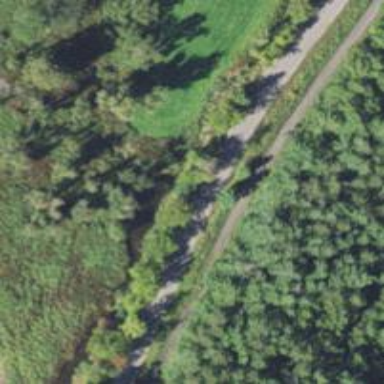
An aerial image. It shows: Abandoned railway path.